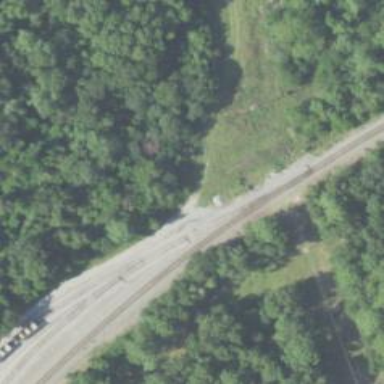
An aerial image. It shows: Wedge used for railway derailment.